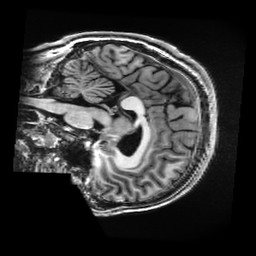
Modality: T1w
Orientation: sagittal
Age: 19
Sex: male
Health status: healthy
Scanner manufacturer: ge
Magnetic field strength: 3 T
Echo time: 0.0052 s